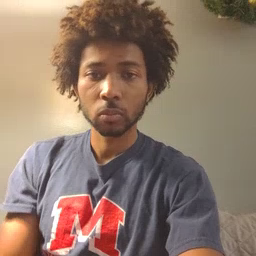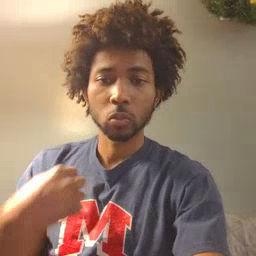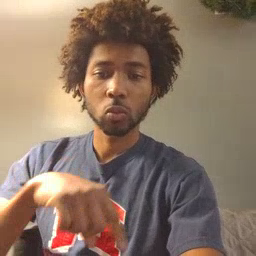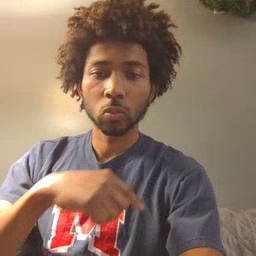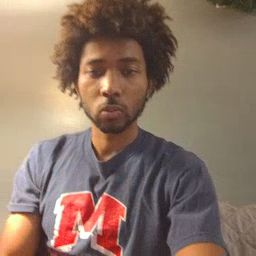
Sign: weus